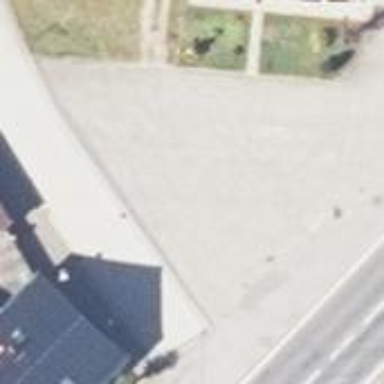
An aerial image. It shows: Parking area with surface.